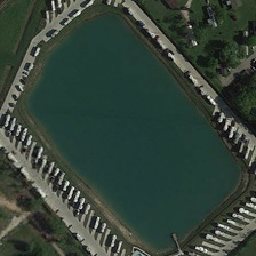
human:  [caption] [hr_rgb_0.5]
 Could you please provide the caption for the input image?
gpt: It's a lake, several buildings, trees and lawns.

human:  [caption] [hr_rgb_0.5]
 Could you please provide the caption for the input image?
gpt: is a lake, several buildings, trees and lawn.

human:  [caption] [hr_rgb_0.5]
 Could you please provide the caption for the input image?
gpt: it is a blue-green lake, black buildings and green trees and lawn .

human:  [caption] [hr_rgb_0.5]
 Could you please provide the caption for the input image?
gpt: It's an ocean, trees and lawns.

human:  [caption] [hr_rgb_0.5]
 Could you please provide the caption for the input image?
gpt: It is a lake, several buildings, trees, and lawns.